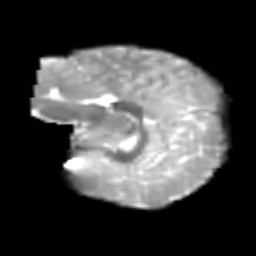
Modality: T2w
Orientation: sagittal
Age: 7
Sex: female
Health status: healthy